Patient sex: F
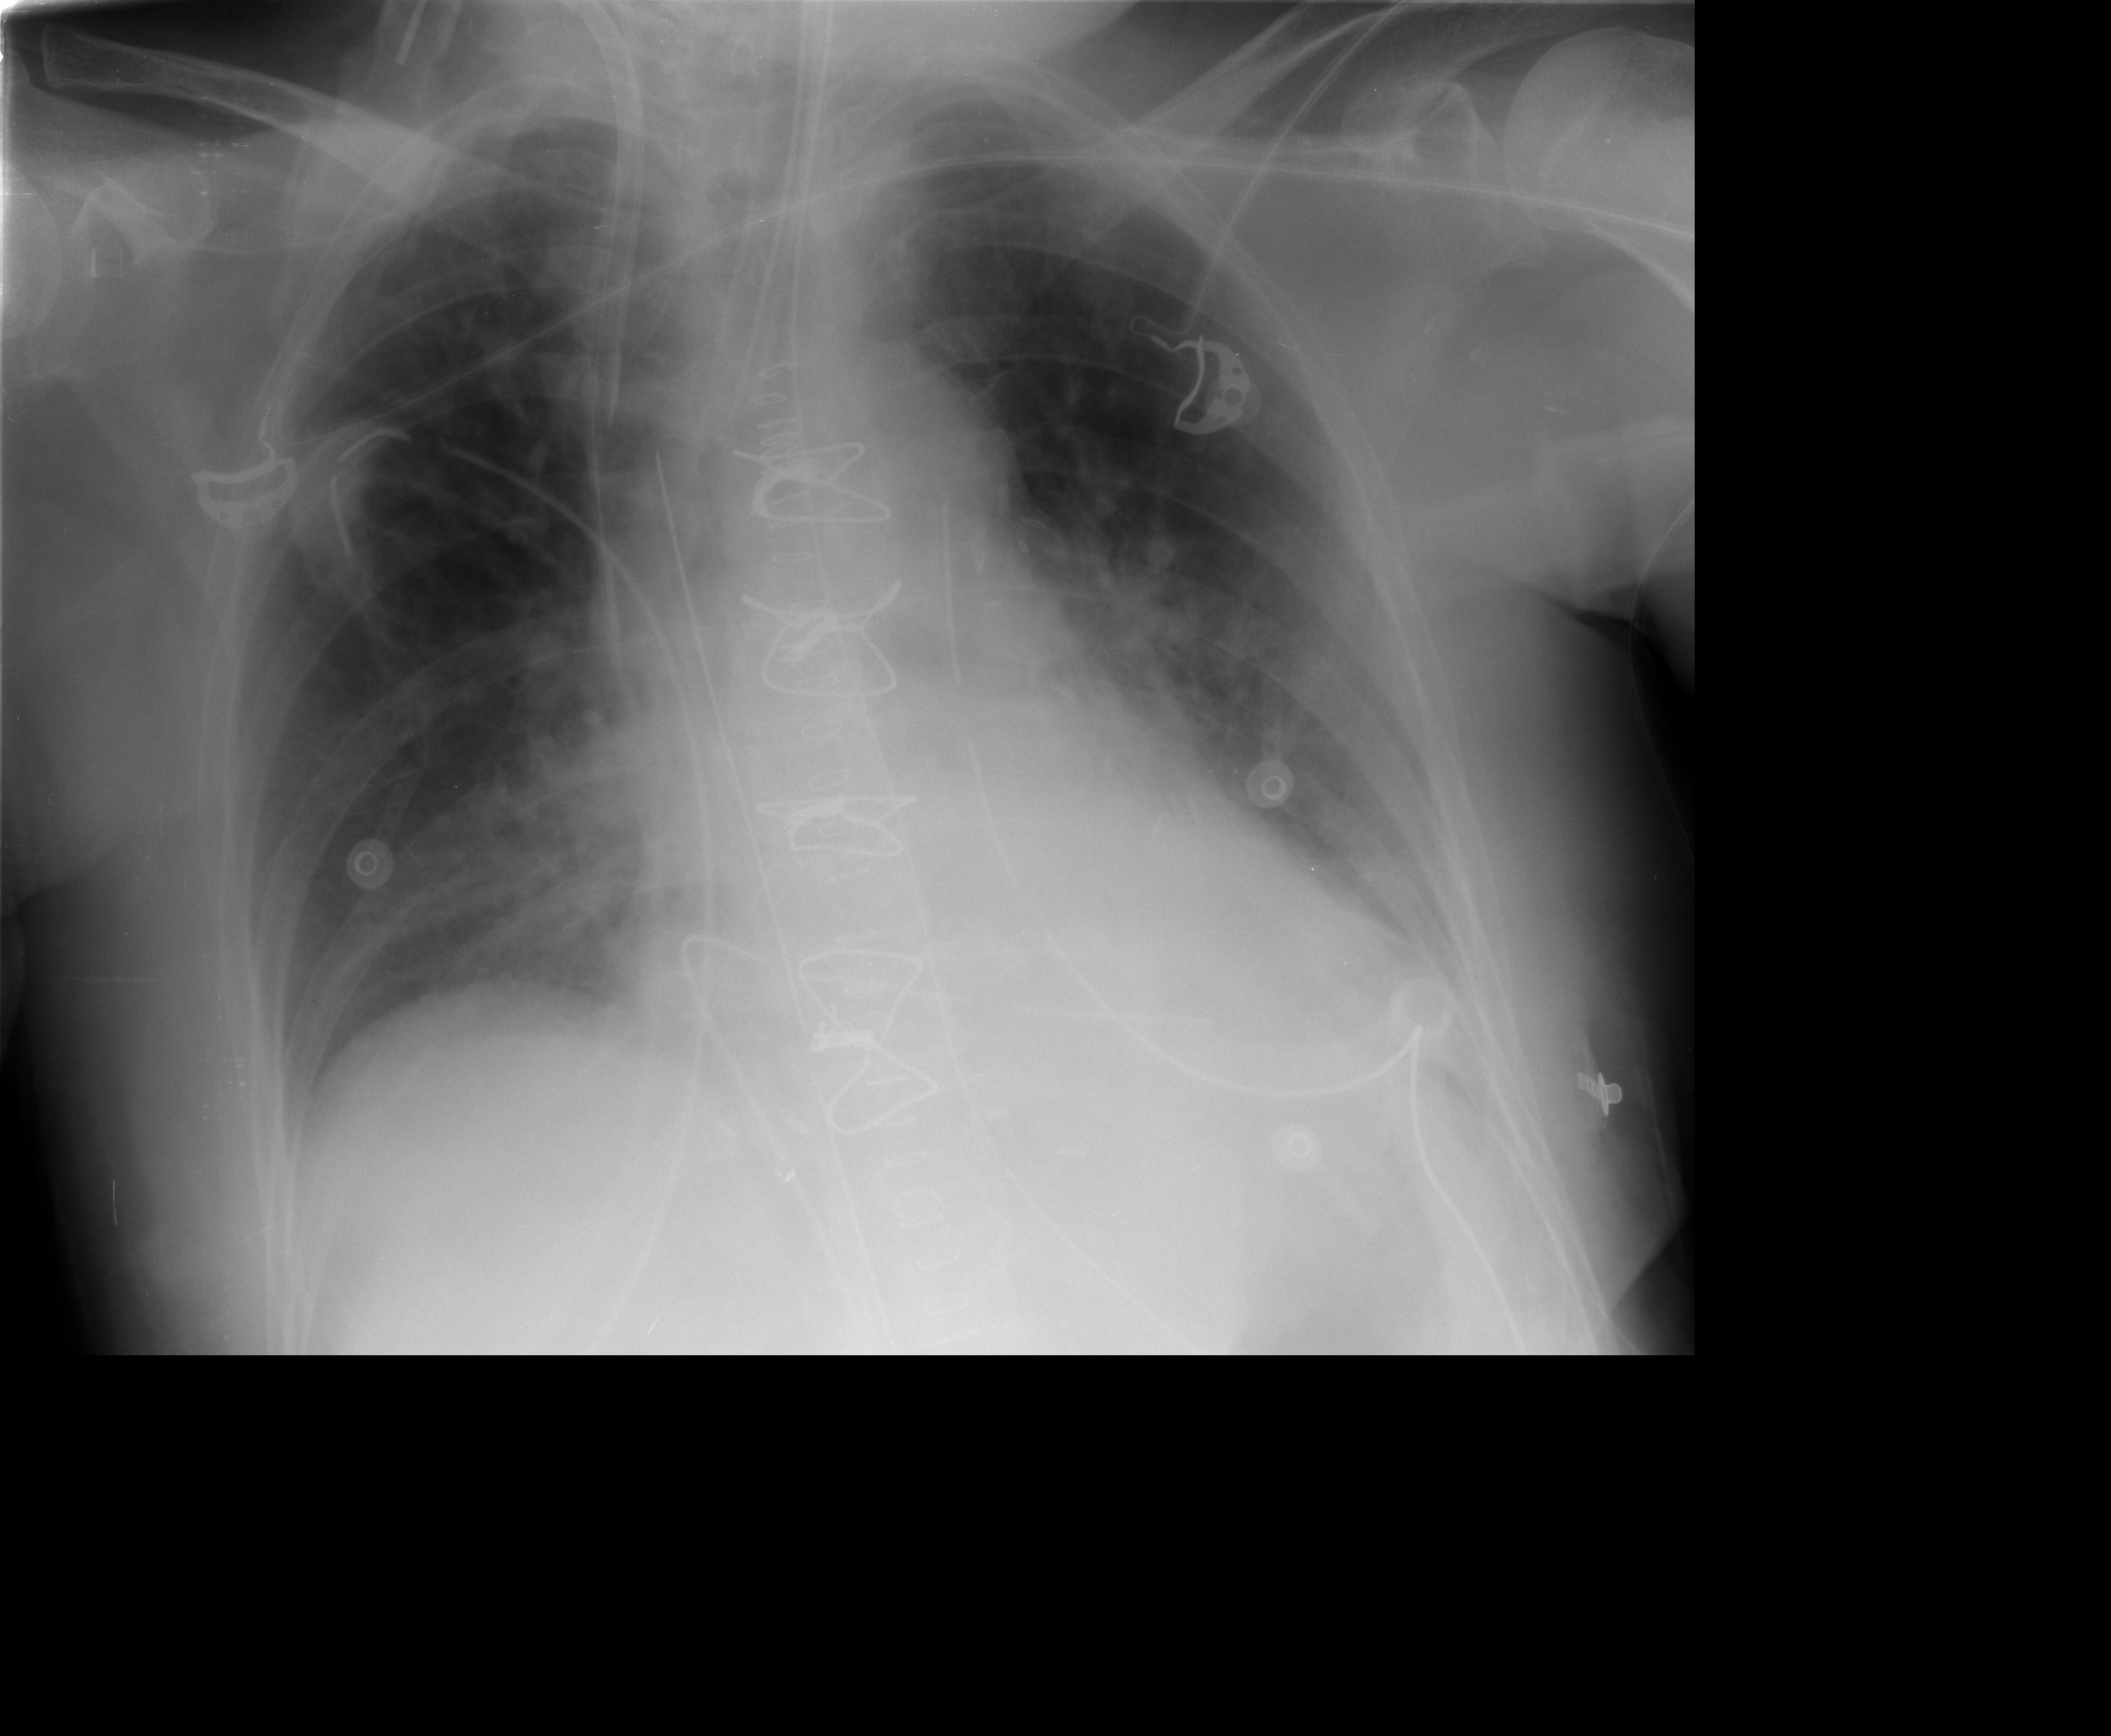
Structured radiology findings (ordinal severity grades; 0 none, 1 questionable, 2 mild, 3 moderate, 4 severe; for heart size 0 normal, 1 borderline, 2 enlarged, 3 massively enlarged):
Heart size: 0
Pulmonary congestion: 1
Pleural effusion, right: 0
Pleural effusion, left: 2
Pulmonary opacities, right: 0
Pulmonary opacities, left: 0
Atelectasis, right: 2
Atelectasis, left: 2